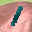
Label: 1